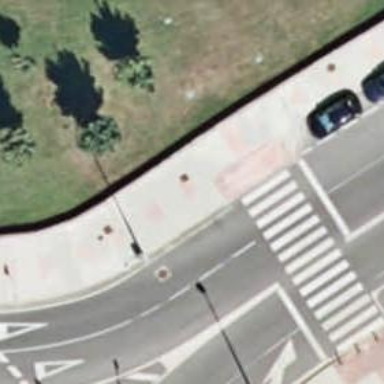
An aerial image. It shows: Sidewalk.